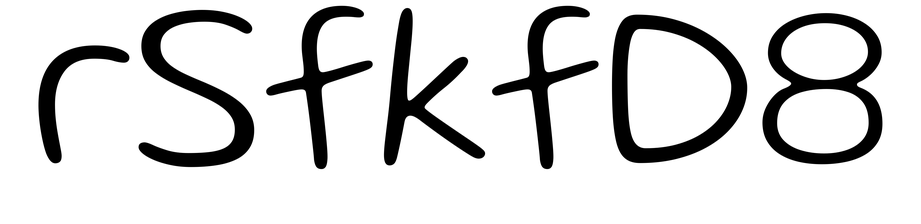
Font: Gluten_ExtraLight